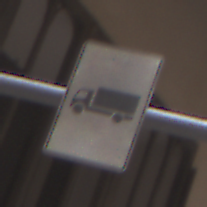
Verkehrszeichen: KFZZulaessigeGesamtmasse3Komma5TOhnePfeilsymbol
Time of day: Midday
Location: Outdoor (Urban)
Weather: PartlyCloudy
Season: NotSpecified
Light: Natural